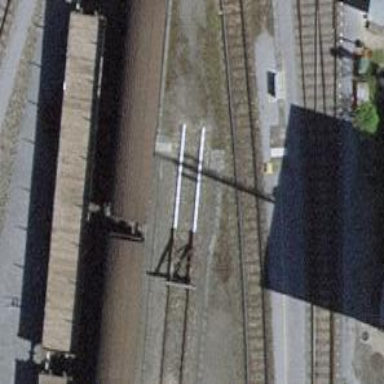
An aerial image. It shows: Railway buffer stop.